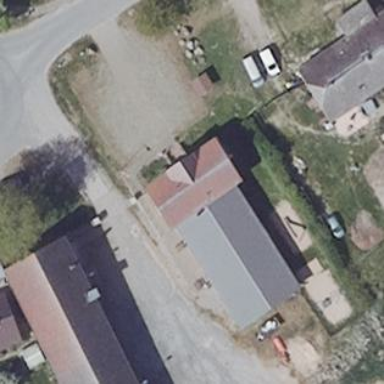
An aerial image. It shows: Community center building.